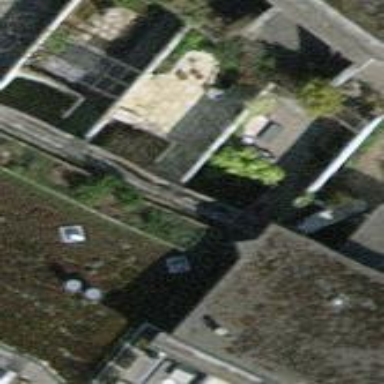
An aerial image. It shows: Terrace building.